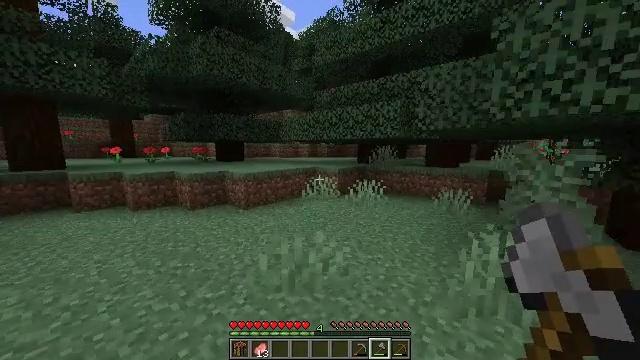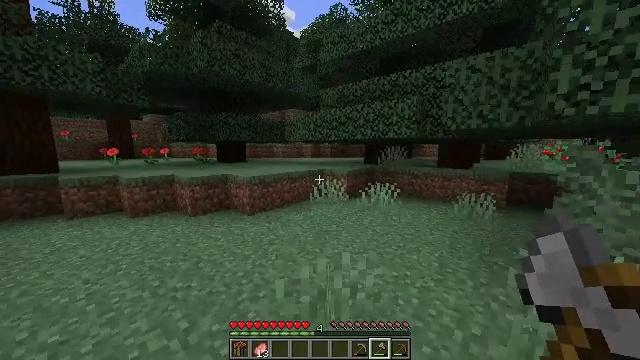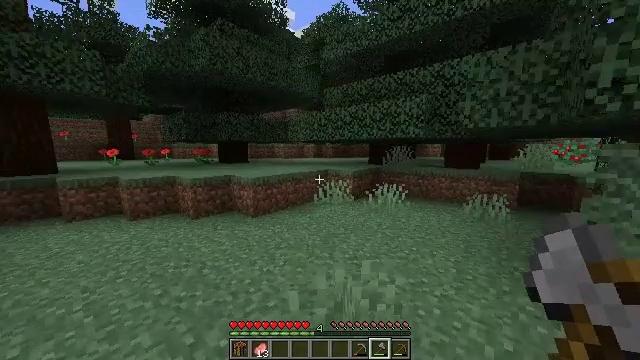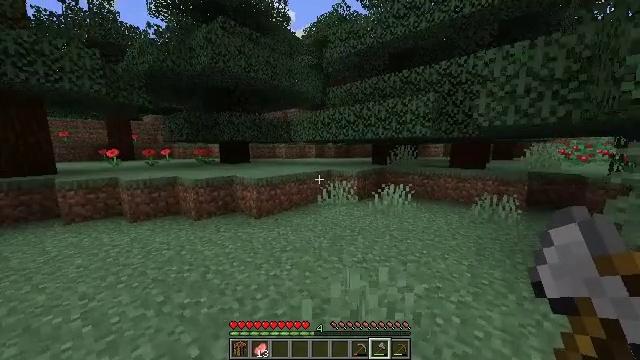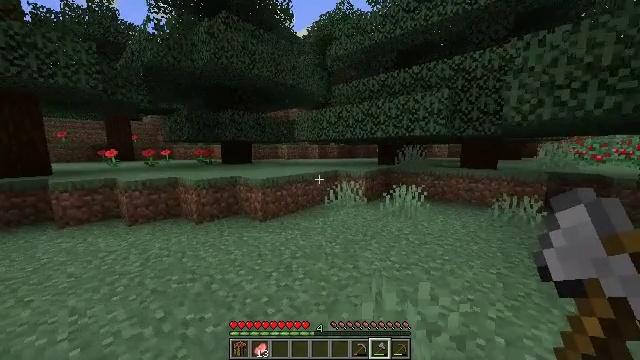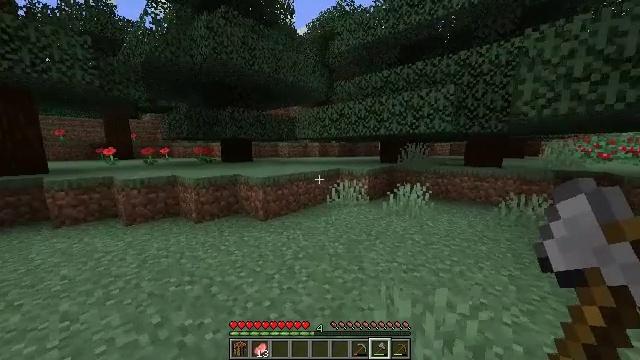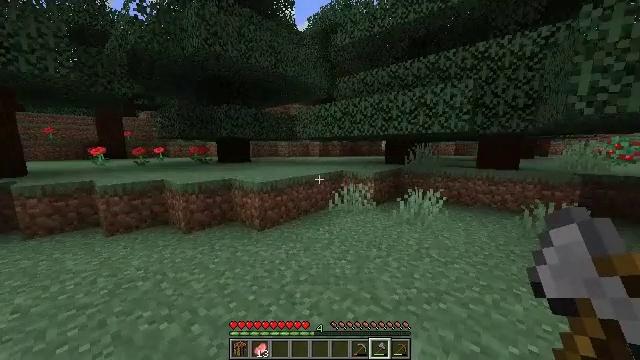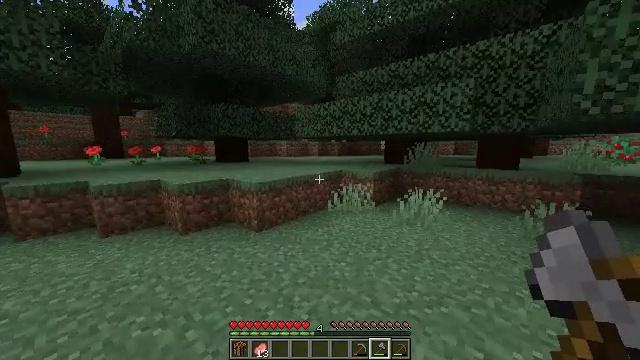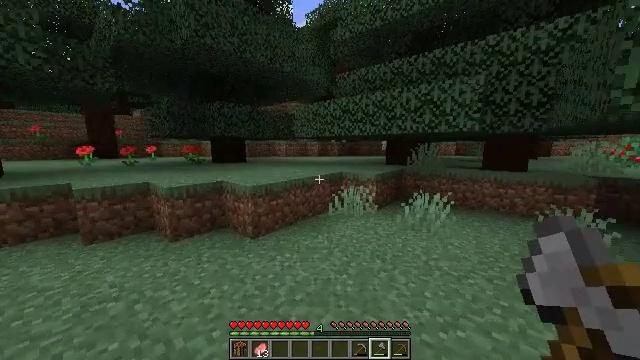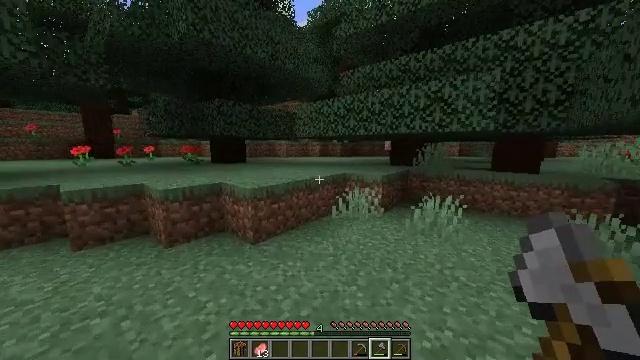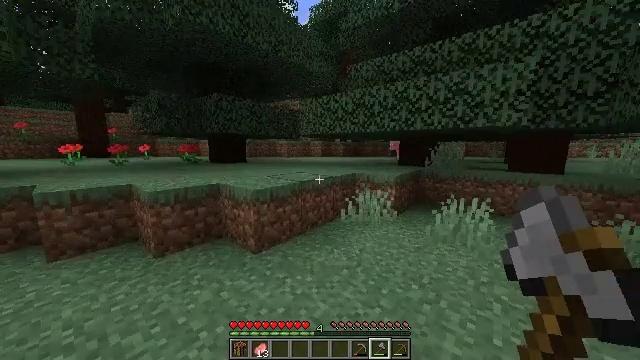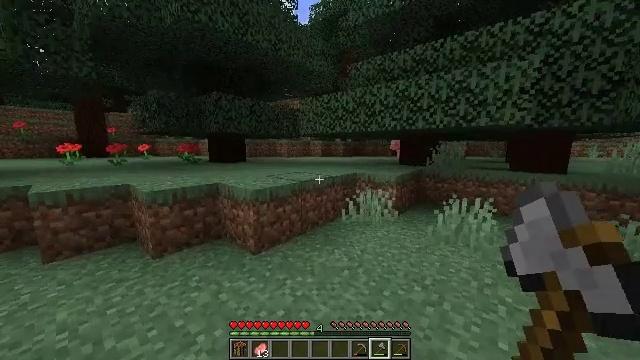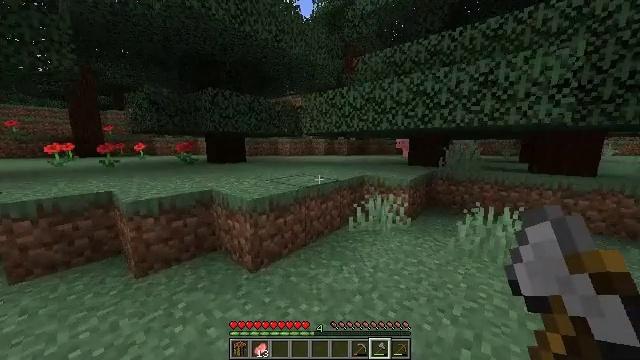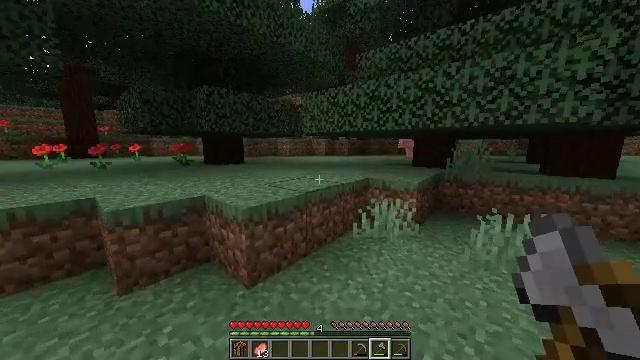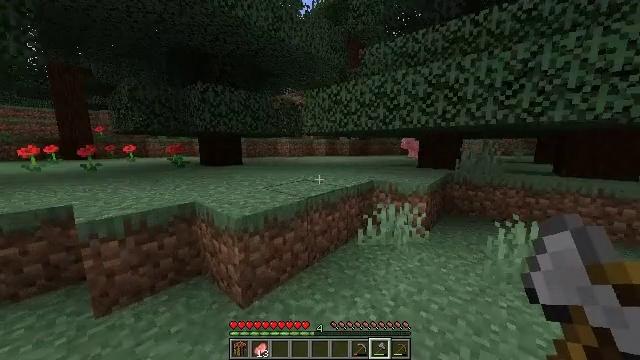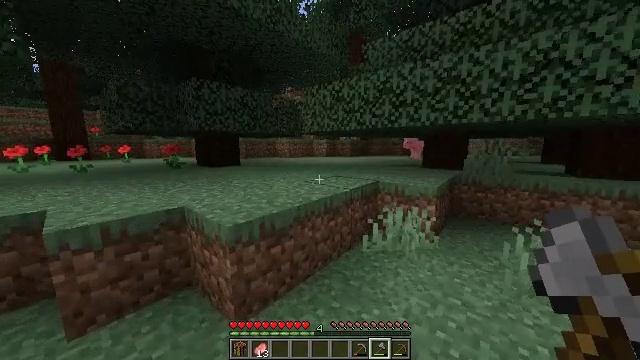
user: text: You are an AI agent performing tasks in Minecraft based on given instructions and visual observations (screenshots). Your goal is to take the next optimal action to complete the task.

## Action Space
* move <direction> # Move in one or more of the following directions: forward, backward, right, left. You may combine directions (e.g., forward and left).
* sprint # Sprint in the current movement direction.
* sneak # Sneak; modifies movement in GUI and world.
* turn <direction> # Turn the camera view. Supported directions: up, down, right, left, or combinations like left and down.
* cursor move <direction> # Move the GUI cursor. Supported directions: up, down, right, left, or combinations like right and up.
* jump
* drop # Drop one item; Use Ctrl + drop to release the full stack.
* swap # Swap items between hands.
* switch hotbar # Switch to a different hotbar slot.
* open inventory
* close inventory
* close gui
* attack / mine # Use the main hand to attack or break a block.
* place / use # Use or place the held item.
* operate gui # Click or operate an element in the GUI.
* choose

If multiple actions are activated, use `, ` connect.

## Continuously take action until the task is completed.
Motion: motion action
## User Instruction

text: Gather spruce leaves to collect foliage.
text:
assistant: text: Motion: move forward and move left, sprint
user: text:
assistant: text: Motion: move forward and move left, sprint
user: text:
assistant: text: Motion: move forward and move left, sprint
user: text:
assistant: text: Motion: move forward, sprint
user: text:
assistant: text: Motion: move forward, sprint
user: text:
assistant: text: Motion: move forward, sprint
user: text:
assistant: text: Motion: move forward, sprint
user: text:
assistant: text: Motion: move forward and move left, sprint
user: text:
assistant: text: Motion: move forward and move left, sprint
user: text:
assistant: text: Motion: move forward, sprint
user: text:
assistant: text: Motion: move forward, sprint
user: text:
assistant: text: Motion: move forward, sprint
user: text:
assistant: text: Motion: move forward, sprint
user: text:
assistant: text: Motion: move forward, sprint
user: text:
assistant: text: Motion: move forward, sprint
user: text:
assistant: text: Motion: move forward, sprint
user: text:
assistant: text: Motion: move forward, sprint, jump
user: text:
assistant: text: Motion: move forward, sprint, jump
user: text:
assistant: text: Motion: move forward, sprint, jump
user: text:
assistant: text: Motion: move forward and move left, sprint, jump
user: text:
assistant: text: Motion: move forward and move left, sprint, jump
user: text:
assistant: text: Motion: move forward and move left, sprint
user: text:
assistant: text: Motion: move forward and move left, sprint
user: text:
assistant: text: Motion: move forward and move left, sprint
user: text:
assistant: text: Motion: move forward and move left, sprint
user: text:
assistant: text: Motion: move forward and move left, sprint
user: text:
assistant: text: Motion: move forward and move left, sprint
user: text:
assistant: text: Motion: move forward and move left, sprint, turn right
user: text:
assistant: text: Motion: move forward and move left, sprint, turn right
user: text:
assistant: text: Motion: move forward and move left, sprint, turn right and down